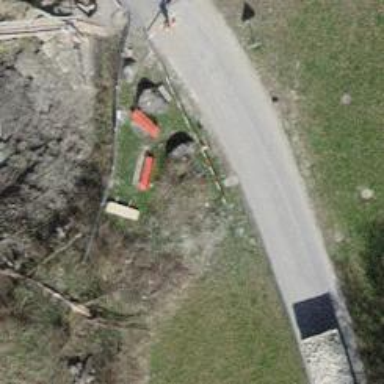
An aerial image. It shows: Bench for seating.